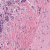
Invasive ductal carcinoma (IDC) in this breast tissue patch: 1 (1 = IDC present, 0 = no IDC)